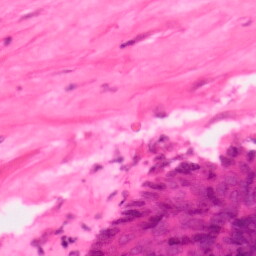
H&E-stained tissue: Colon